如图梯形$ABCD$中，$AB \parallel CD$．$AC$交$BD$于点$O$，$AB = 2CD$．已知$\overrightarrow{AB}$，$\overrightarrow{AD}$，如用$\overrightarrow{AB}$,$\overrightarrow{AD}$表示$\overrightarrow{CO}$，那么$\overrightarrow{CO} = \underline{\quad\quad}$．

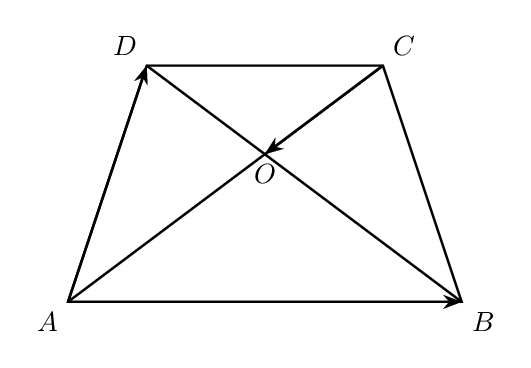
【解答】
\vspace{0.5cm}
\noindent\textbf{【答案】$-\dfrac{1}{6}\overrightarrow{AB} - \dfrac{1}{3}\overrightarrow{AD}$}

\vspace{0.5cm}
\noindent\textbf{【分析】本题考查向量的计算，熟练掌握三角形法则，是解题的关键，根据向量的三角形法则可知$\overrightarrow{CO} = \overrightarrow{CD} + \overrightarrow{DO}$，根据平行线的性质和相似三角形的性质可知$\overrightarrow{CD} = -\dfrac{1}{2}\overrightarrow{AB}$，$\overrightarrow{DO} = \dfrac{1}{3}\overrightarrow{DB}$．根据向量的三角形法则可知$\overrightarrow{DB} = -\overrightarrow{AD} + \overrightarrow{AB}$，代入即可求解．}

\vspace{0.5cm}
\noindent\textbf{【详解】解：$\because AB \parallel CD$，$AB = 2CD$．}
\noindent\textbf{$\therefore \overrightarrow{CD} = -\dfrac{1}{2}\overrightarrow{AB}$，$\triangle DOC \backsim \triangle BOA$，}
\noindent\textbf{$\therefore \dfrac{DO}{OB} = \dfrac{CD}{AB} = \dfrac{1}{2}$，}
\noindent\textbf{$\therefore DO = \dfrac{1}{3}DB$，}
\noindent\textbf{$\therefore \overrightarrow{DO} = \dfrac{1}{3}\overrightarrow{DB}$．}
\noindent\textbf{$\therefore \overrightarrow{CO} = \overrightarrow{CD} + \overrightarrow{DO} = -\dfrac{1}{2}\overrightarrow{AB} + \dfrac{1}{3}\overrightarrow{DB} = -\dfrac{1}{2}\overrightarrow{AB} + \dfrac{1}{3}(-\overrightarrow{AD} + \overrightarrow{AB}) = -\dfrac{1}{6}\overrightarrow{AB} - \dfrac{1}{3}\overrightarrow{AD}$．}
\noindent\textbf{故答案为：$-\dfrac{1}{6}\overrightarrow{AB} - \dfrac{1}{3}\overrightarrow{AD}$．}